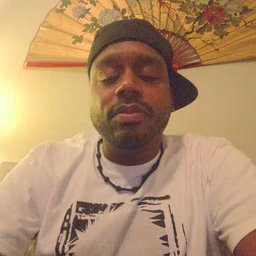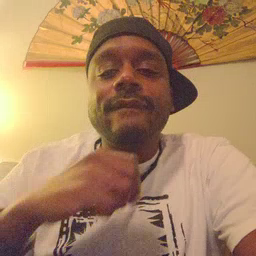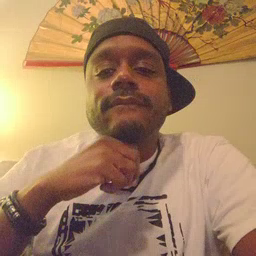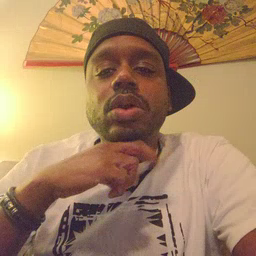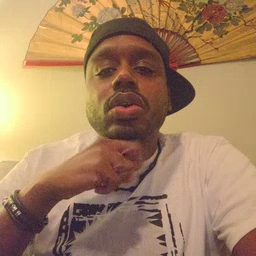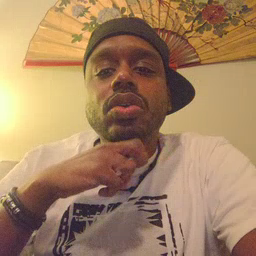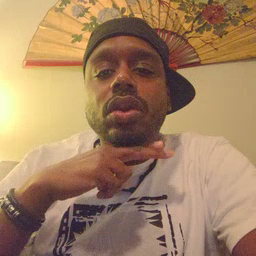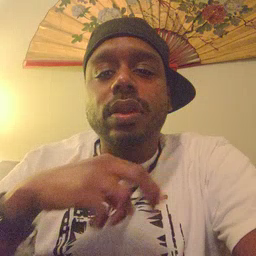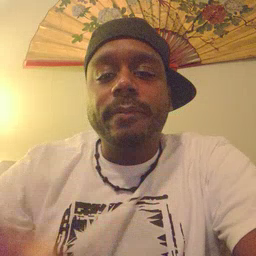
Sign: frog